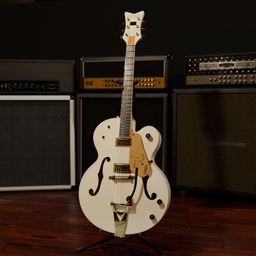
Label: electronics